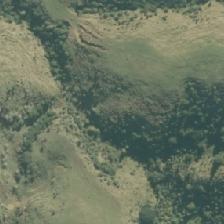
Land cover: indigenous_forest